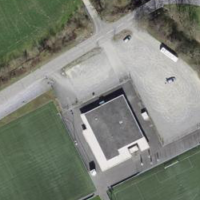
EUNIS habitat code: 54
Species observed at this site:
Medicago sativa